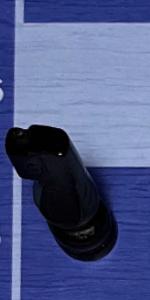
Label: Knight_Black